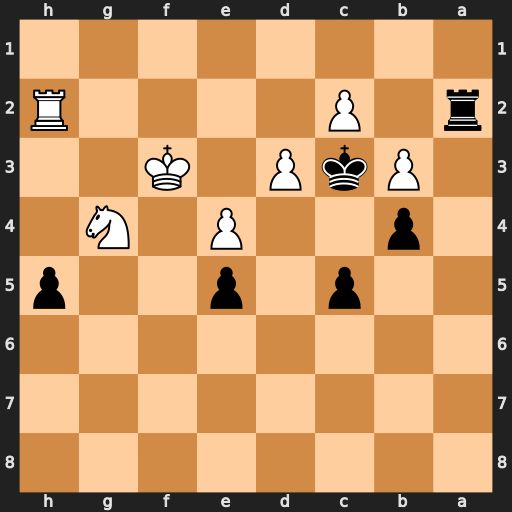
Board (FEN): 8/8/8/2p1p2p/1p2P1N1/1PkP1K2/r1P4R/8
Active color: b
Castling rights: -
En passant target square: -
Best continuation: hxg4+ Kxg4 Rxc2